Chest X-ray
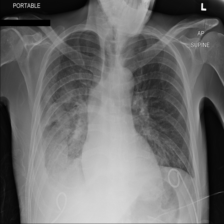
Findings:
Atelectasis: negative
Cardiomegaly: negative
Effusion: positive
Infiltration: negative
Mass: negative
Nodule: negative
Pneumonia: negative
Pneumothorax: negative
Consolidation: negative
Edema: negative
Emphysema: negative
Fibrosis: negative
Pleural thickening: negative
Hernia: negative